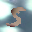
Label: 5